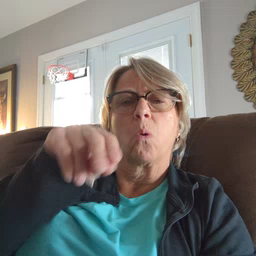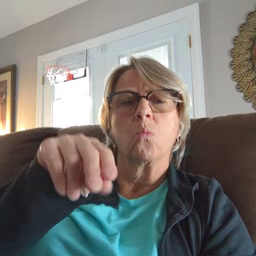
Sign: no